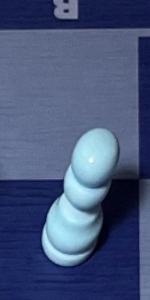
Label: Pawn_White